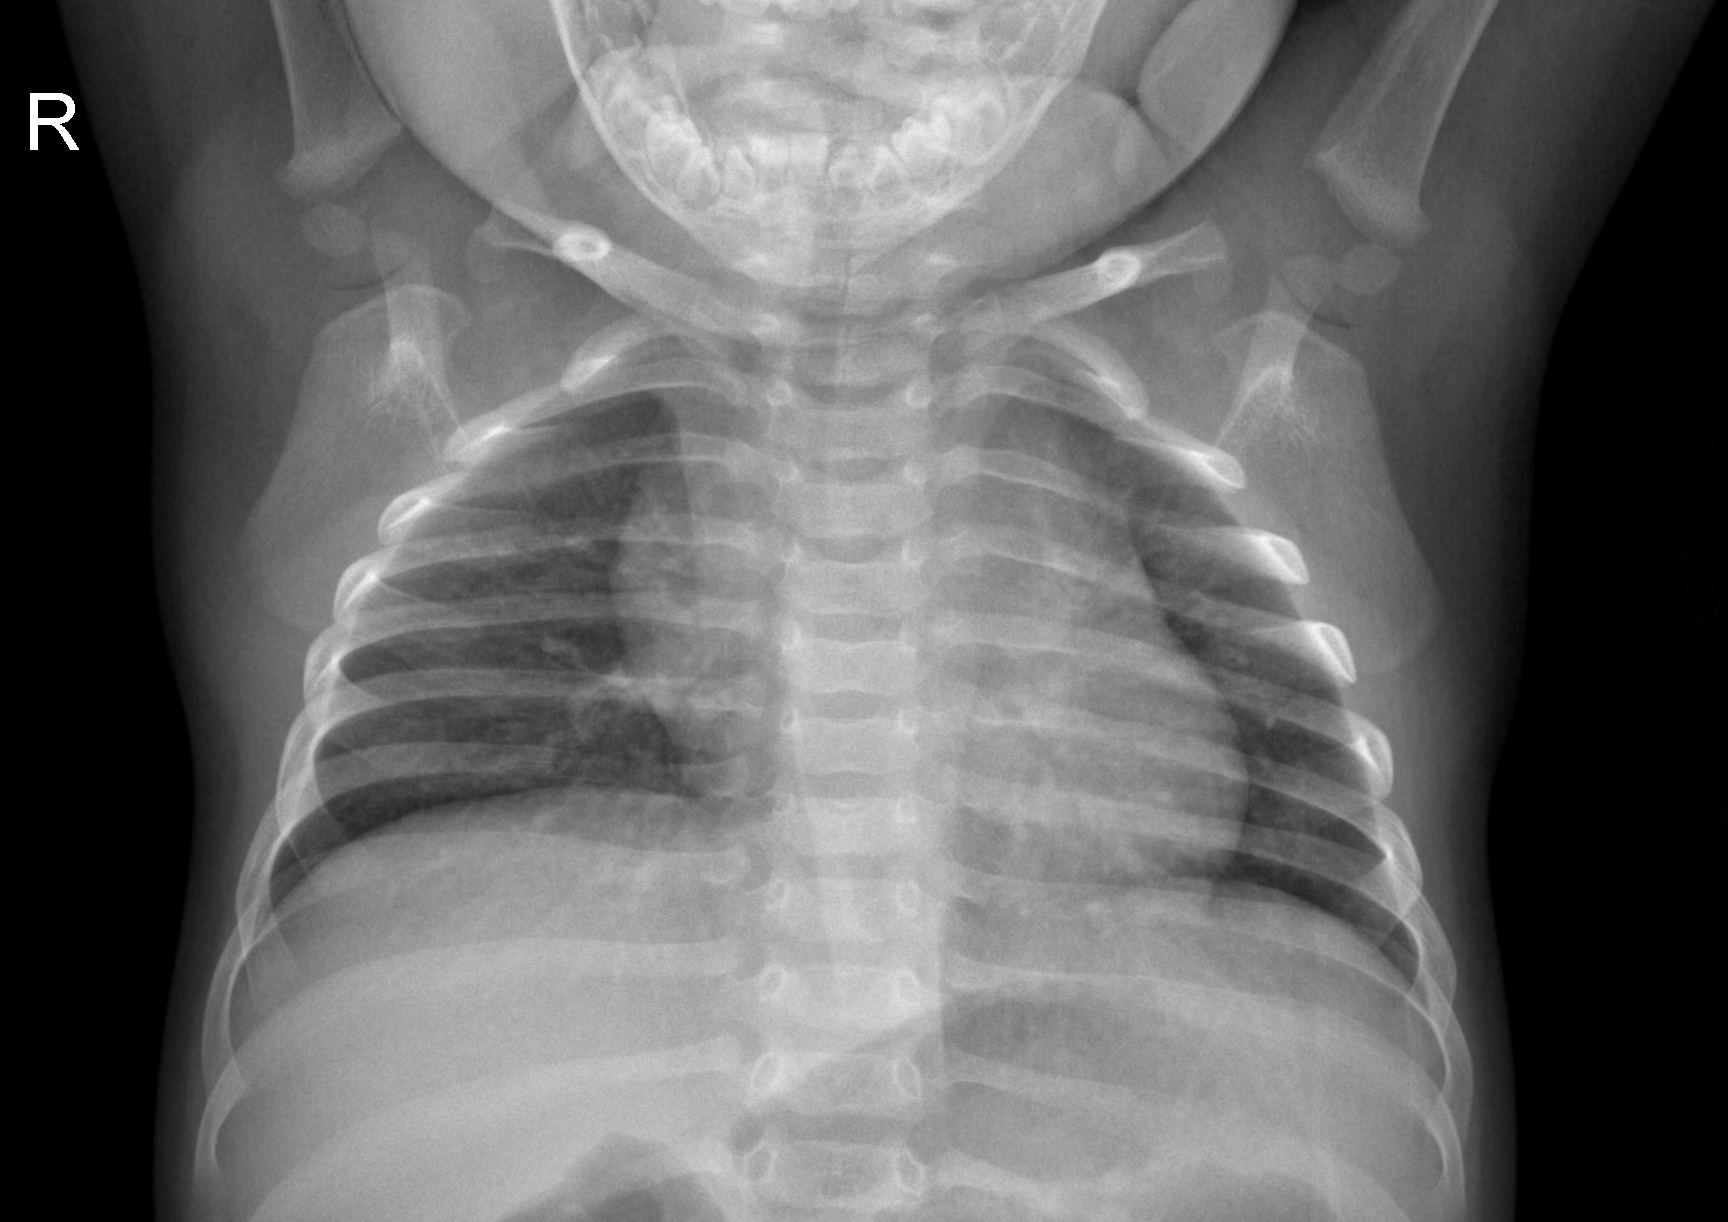
Diagnosis: NORMAL